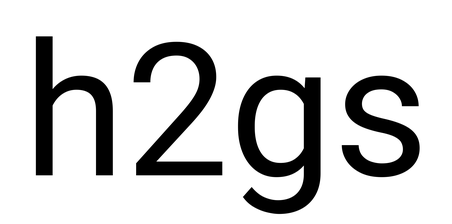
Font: Roboto_Regular